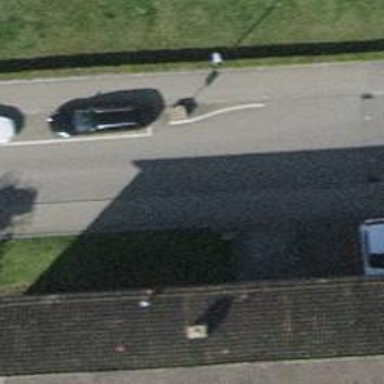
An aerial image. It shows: Residential road with parallel parking lane on the left side. The road has asphalt surface.